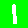
Digit: 1